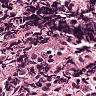
Metastatic tissue present: no